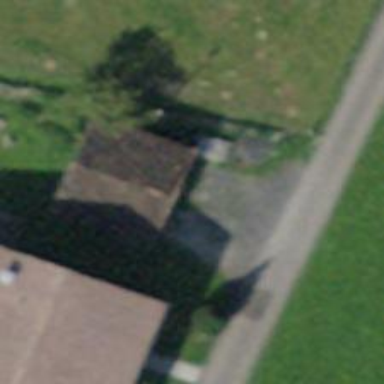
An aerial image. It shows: Garage.